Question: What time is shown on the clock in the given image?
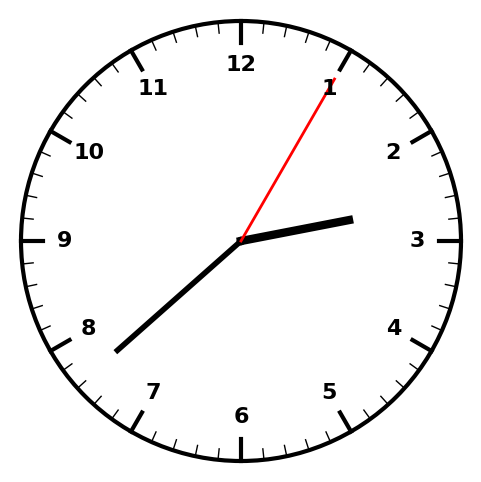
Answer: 02:38:05